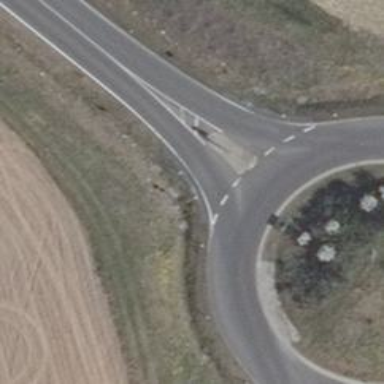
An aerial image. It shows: Road with "give way" sign.